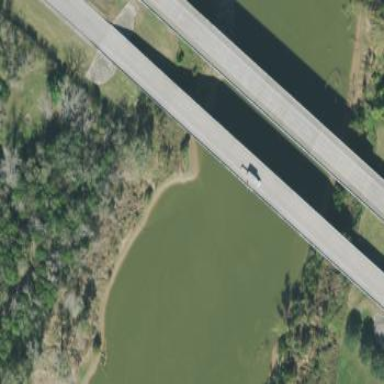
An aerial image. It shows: Man-made bridge.